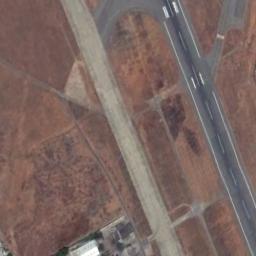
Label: runway